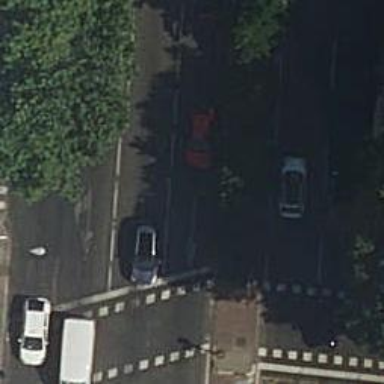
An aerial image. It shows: Road with traffic signals.